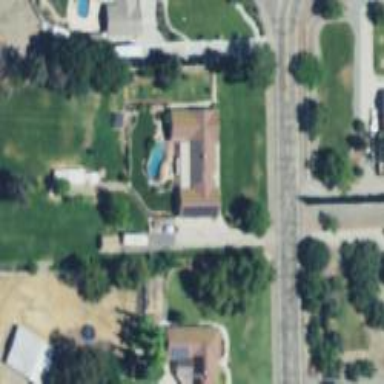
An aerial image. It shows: Outdoor swimming pool set in the ground.